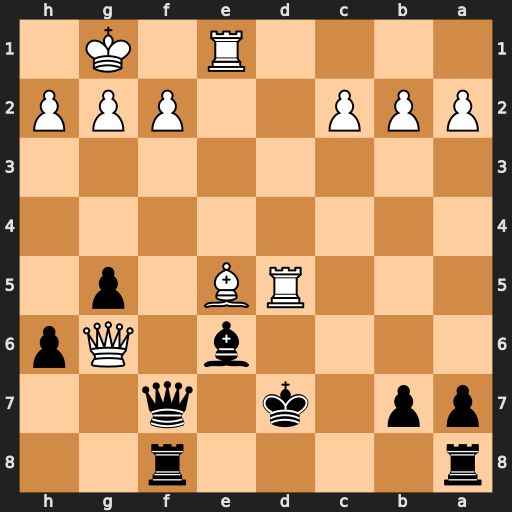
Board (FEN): r4r2/pp1k1q2/4b1Qp/3RB1p1/8/8/PPP2PPP/4R1K1
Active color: b
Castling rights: -
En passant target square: -
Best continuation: Bxd5 Qd6+ Kc8 Bg3 Rd8